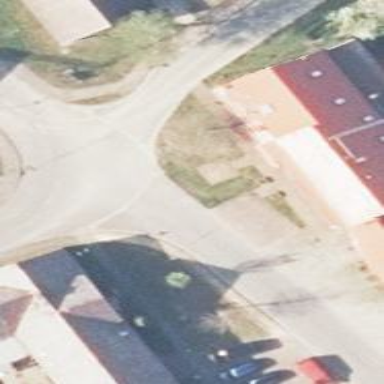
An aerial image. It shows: Pub.